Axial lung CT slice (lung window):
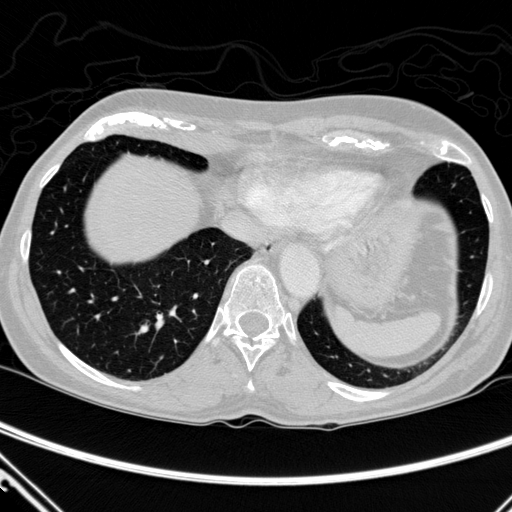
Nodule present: no